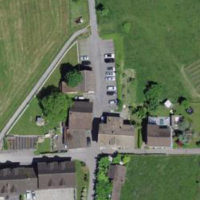
EUNIS habitat code: 55
Species observed at this site:
Senecio vulgaris
Stachys recta
Euphorbia cyparissias